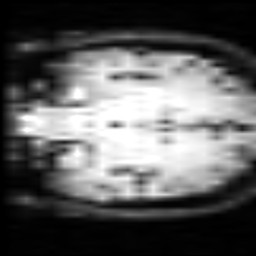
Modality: inplaneT2
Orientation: coronal